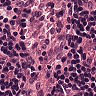
Metastatic tissue present: no